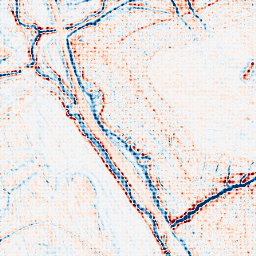
Category: edge_preserving
Decomposition family: bilateral
Decomposition parameters: d: 9
sigma_color: 25
sigma_space: 100
Upsampling method: sinc_blackman
Upsampling parameters: scale: 4
kernel_size: 4
Upsampling scale: 4